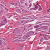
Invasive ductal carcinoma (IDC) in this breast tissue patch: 0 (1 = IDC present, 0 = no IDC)